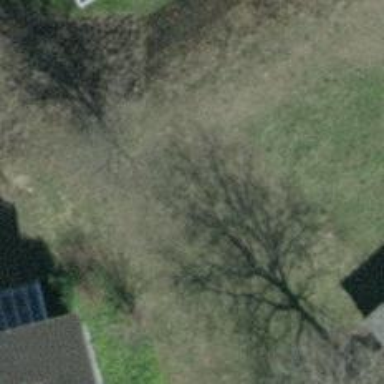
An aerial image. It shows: Path covered in grass.